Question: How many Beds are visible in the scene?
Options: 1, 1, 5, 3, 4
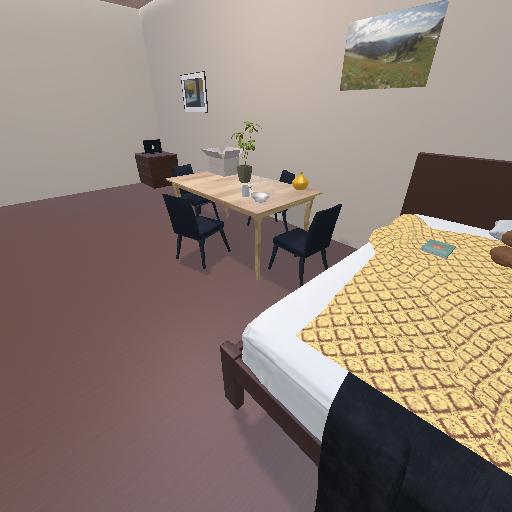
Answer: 1